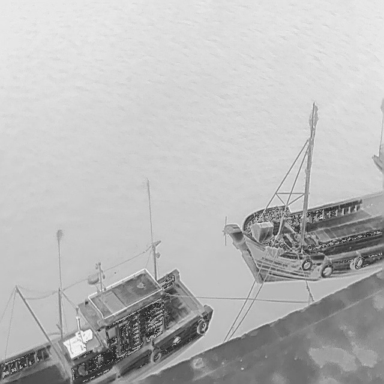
There are two bulk_carriers in the infrared image.